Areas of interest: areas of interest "South China Normal University Concert Hall"
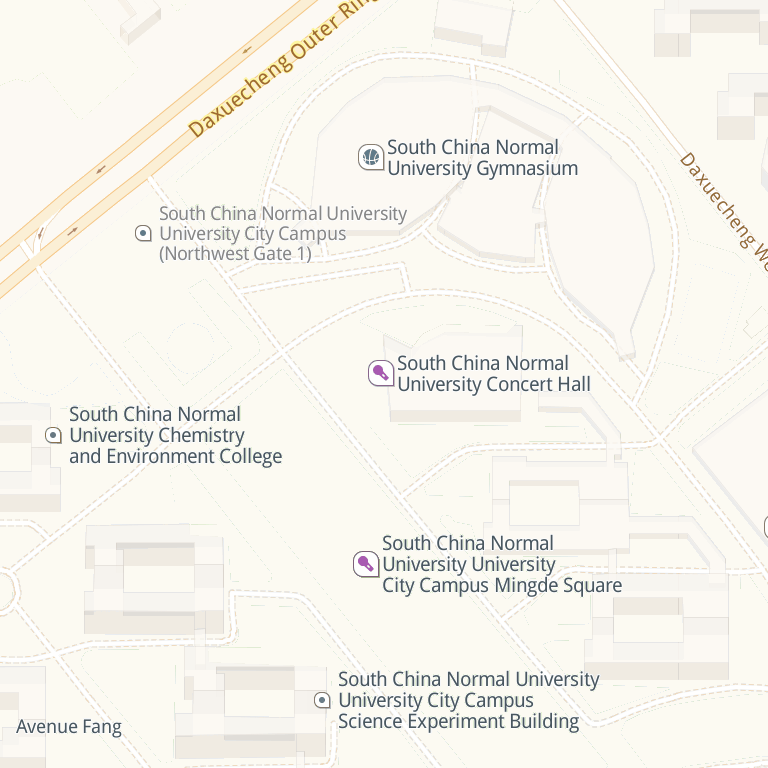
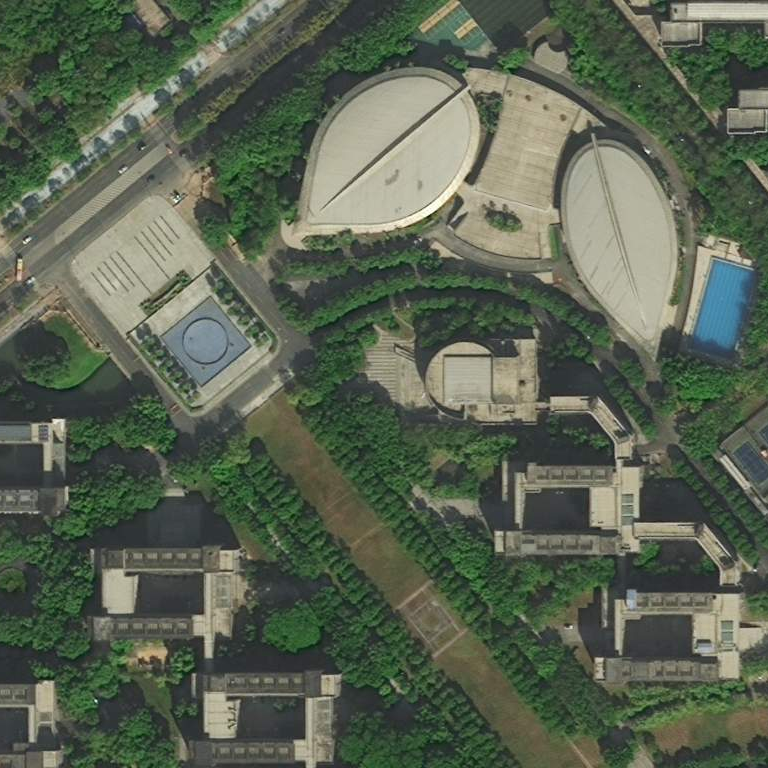